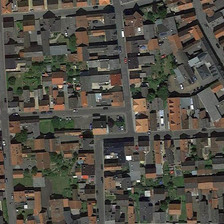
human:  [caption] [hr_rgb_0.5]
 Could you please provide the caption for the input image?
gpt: many orderly yellow gray buildings are in a dense residential area .

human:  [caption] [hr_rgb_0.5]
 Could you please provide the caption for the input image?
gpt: many orderly yellow gray buildings are in a dense residential area .